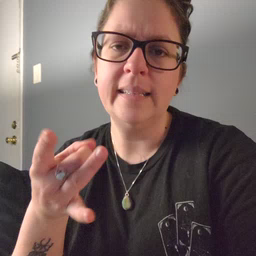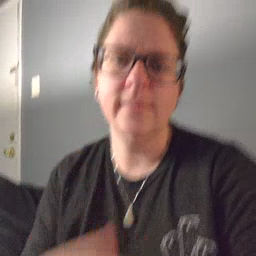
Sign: hate